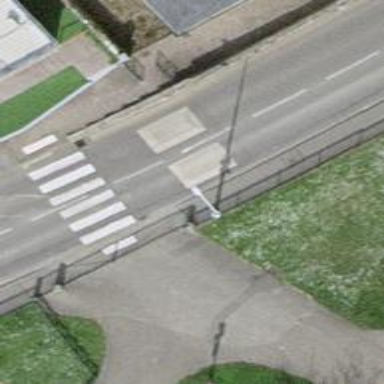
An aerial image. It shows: Traffic calming cushion.